Question: I want to hide/change the name displayed in the header bar, the label that I want to change is "DJANGO" word as the next image shows"

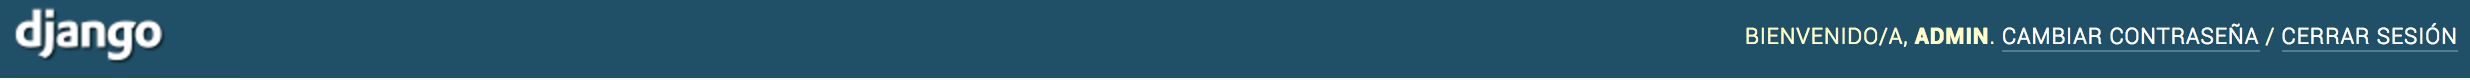
Answer: Another solution for customizing the admin header.
Just copy '/django/contrib/admin/templates/admin/base_site.html' from django source (<URL> and paste it under your templates directory.
For example,
'''
your_project/templates/admin/base_site.html
'''
Now you can change whatever you like in this template.
Hope this helps.